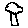
Label: tree